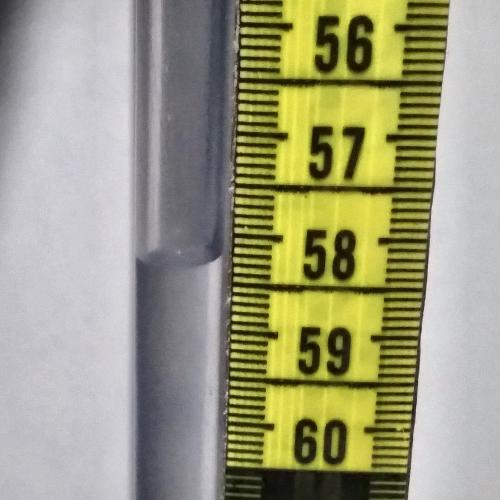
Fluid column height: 58.2 cm